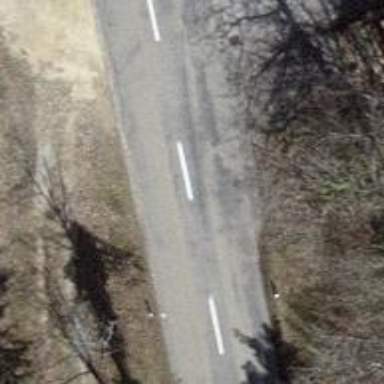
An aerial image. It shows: Tertiary road.